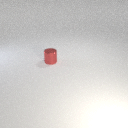
small red metal cylinder